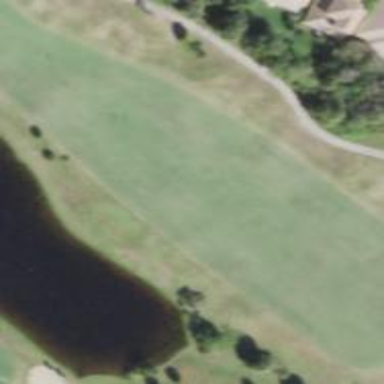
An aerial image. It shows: Golf hole.